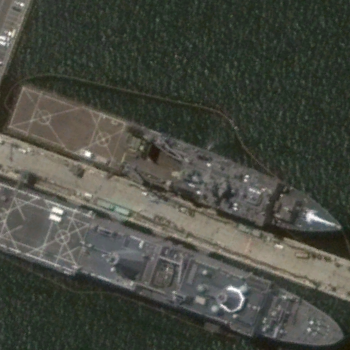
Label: combat